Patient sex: M
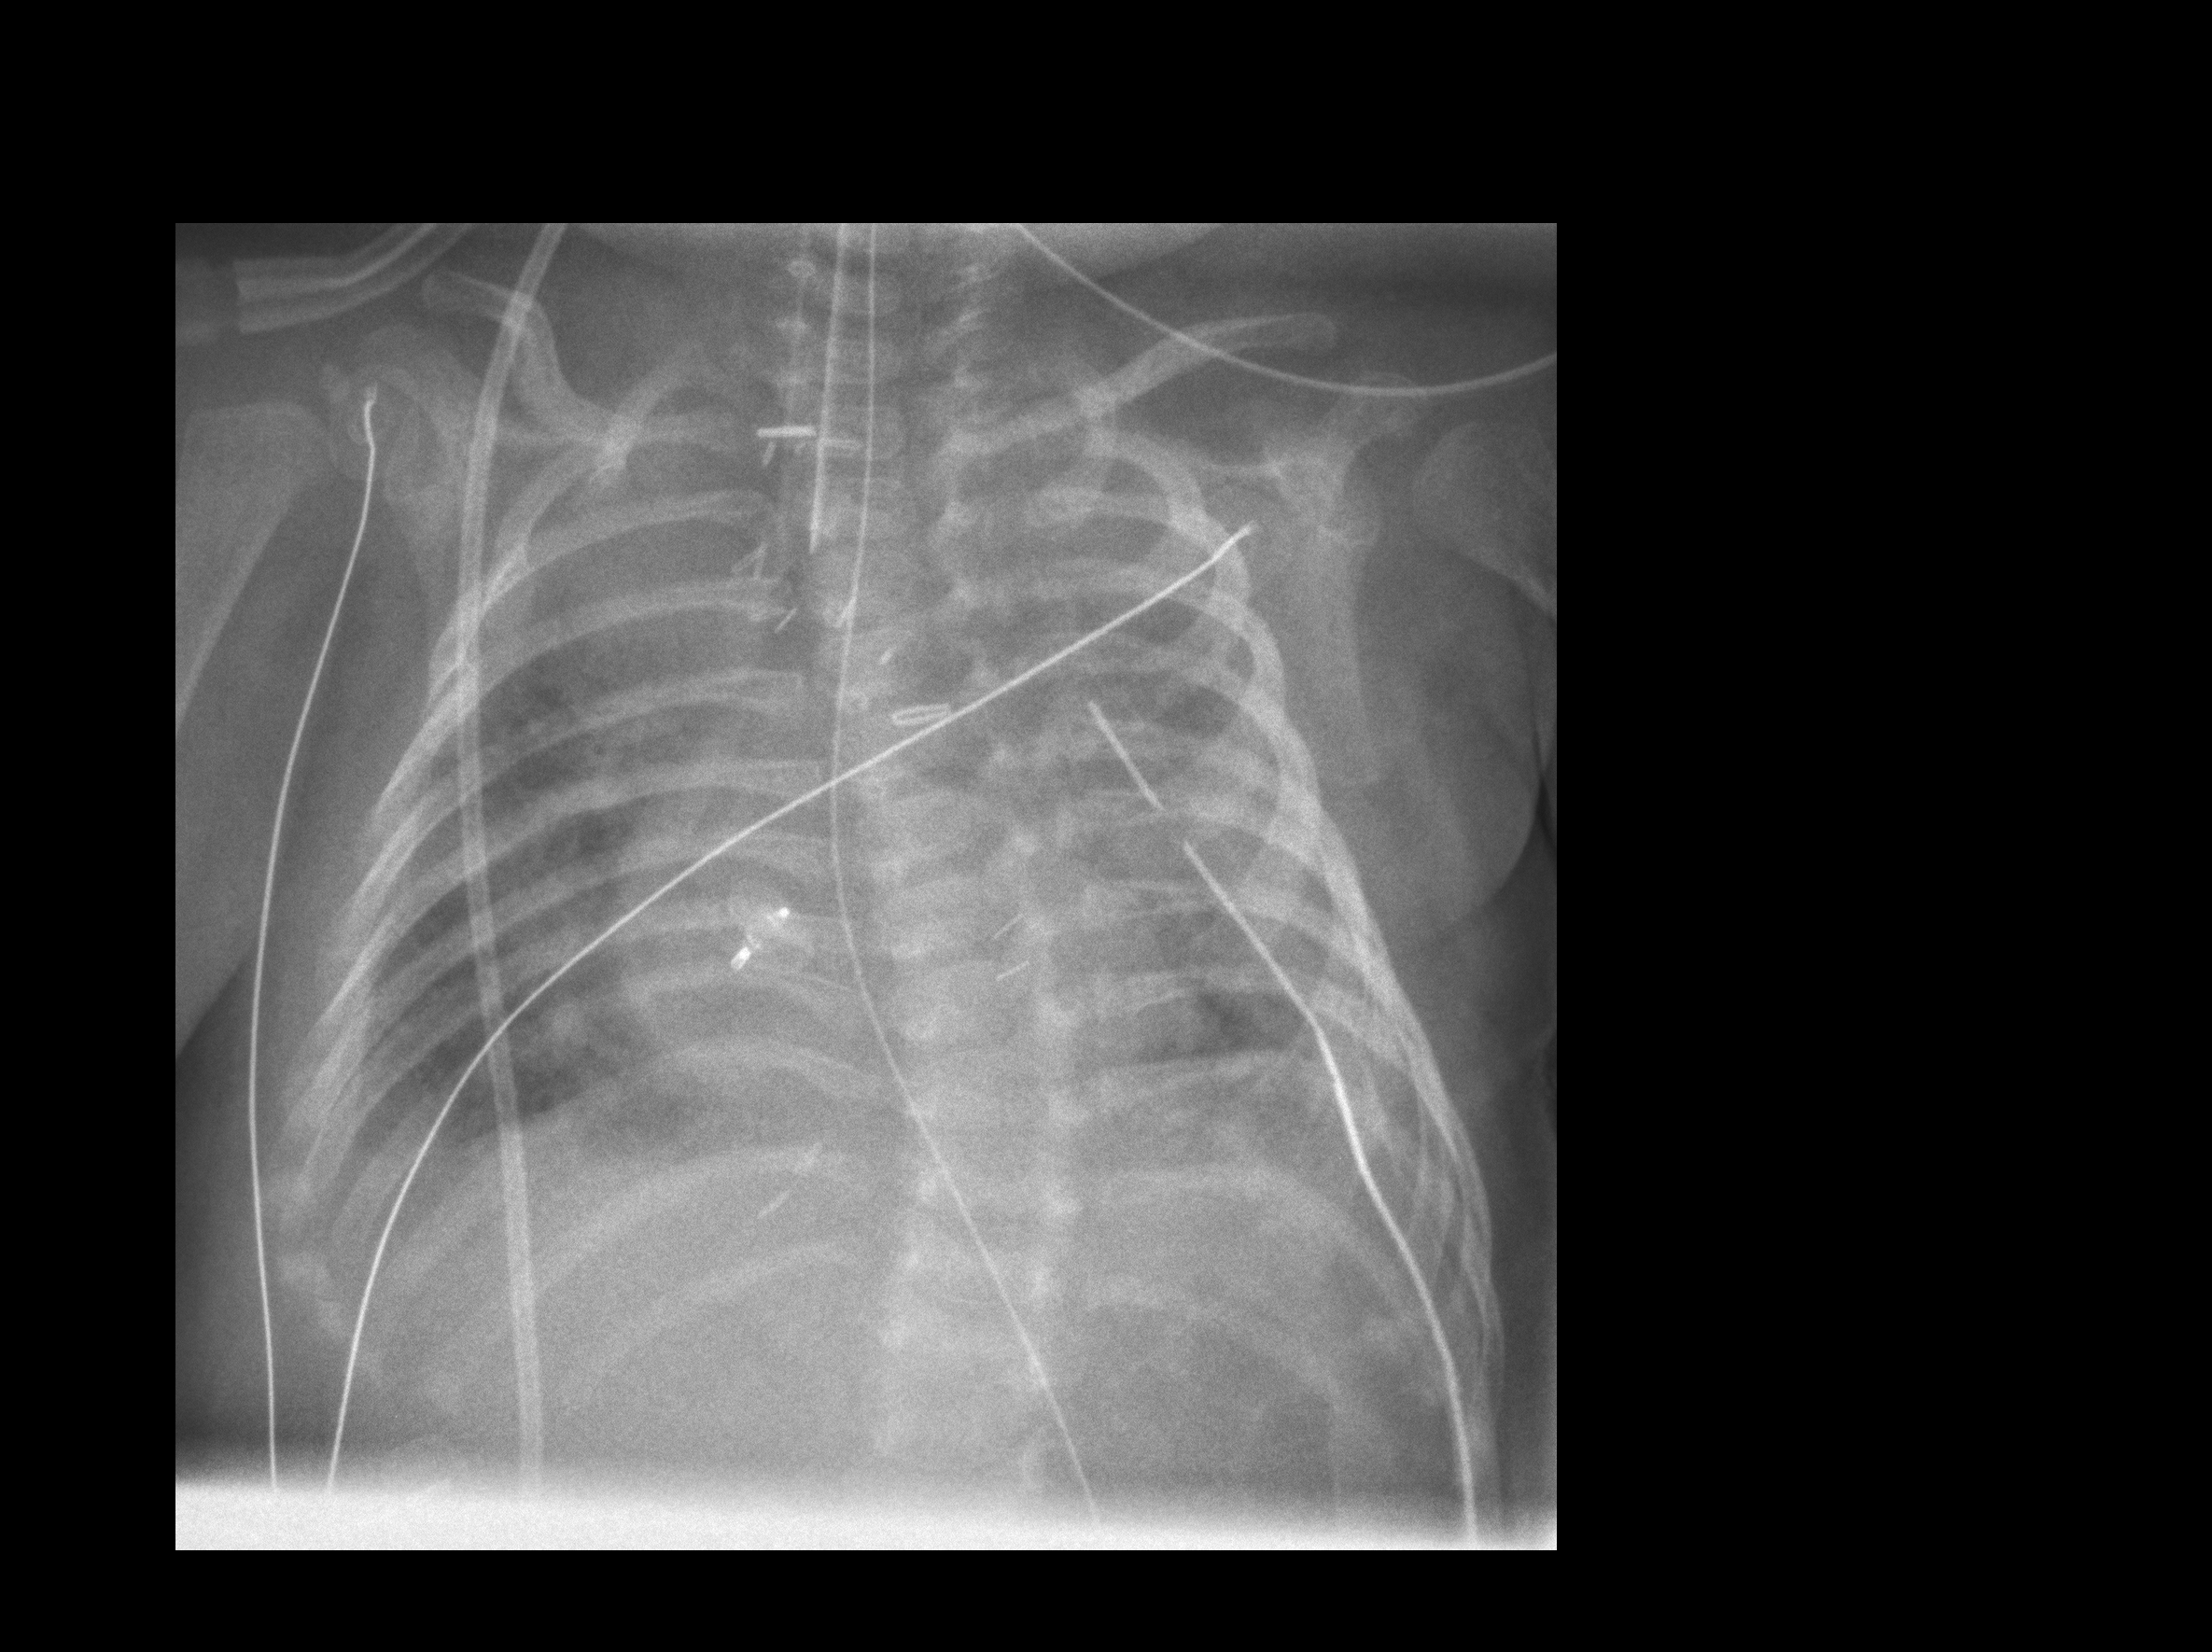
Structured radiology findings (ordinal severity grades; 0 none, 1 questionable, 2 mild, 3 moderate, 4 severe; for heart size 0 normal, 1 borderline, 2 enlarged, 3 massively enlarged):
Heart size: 0
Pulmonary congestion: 1
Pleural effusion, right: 2
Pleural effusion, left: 0
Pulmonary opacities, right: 2
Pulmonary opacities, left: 0
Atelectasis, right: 2
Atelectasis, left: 0